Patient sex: M
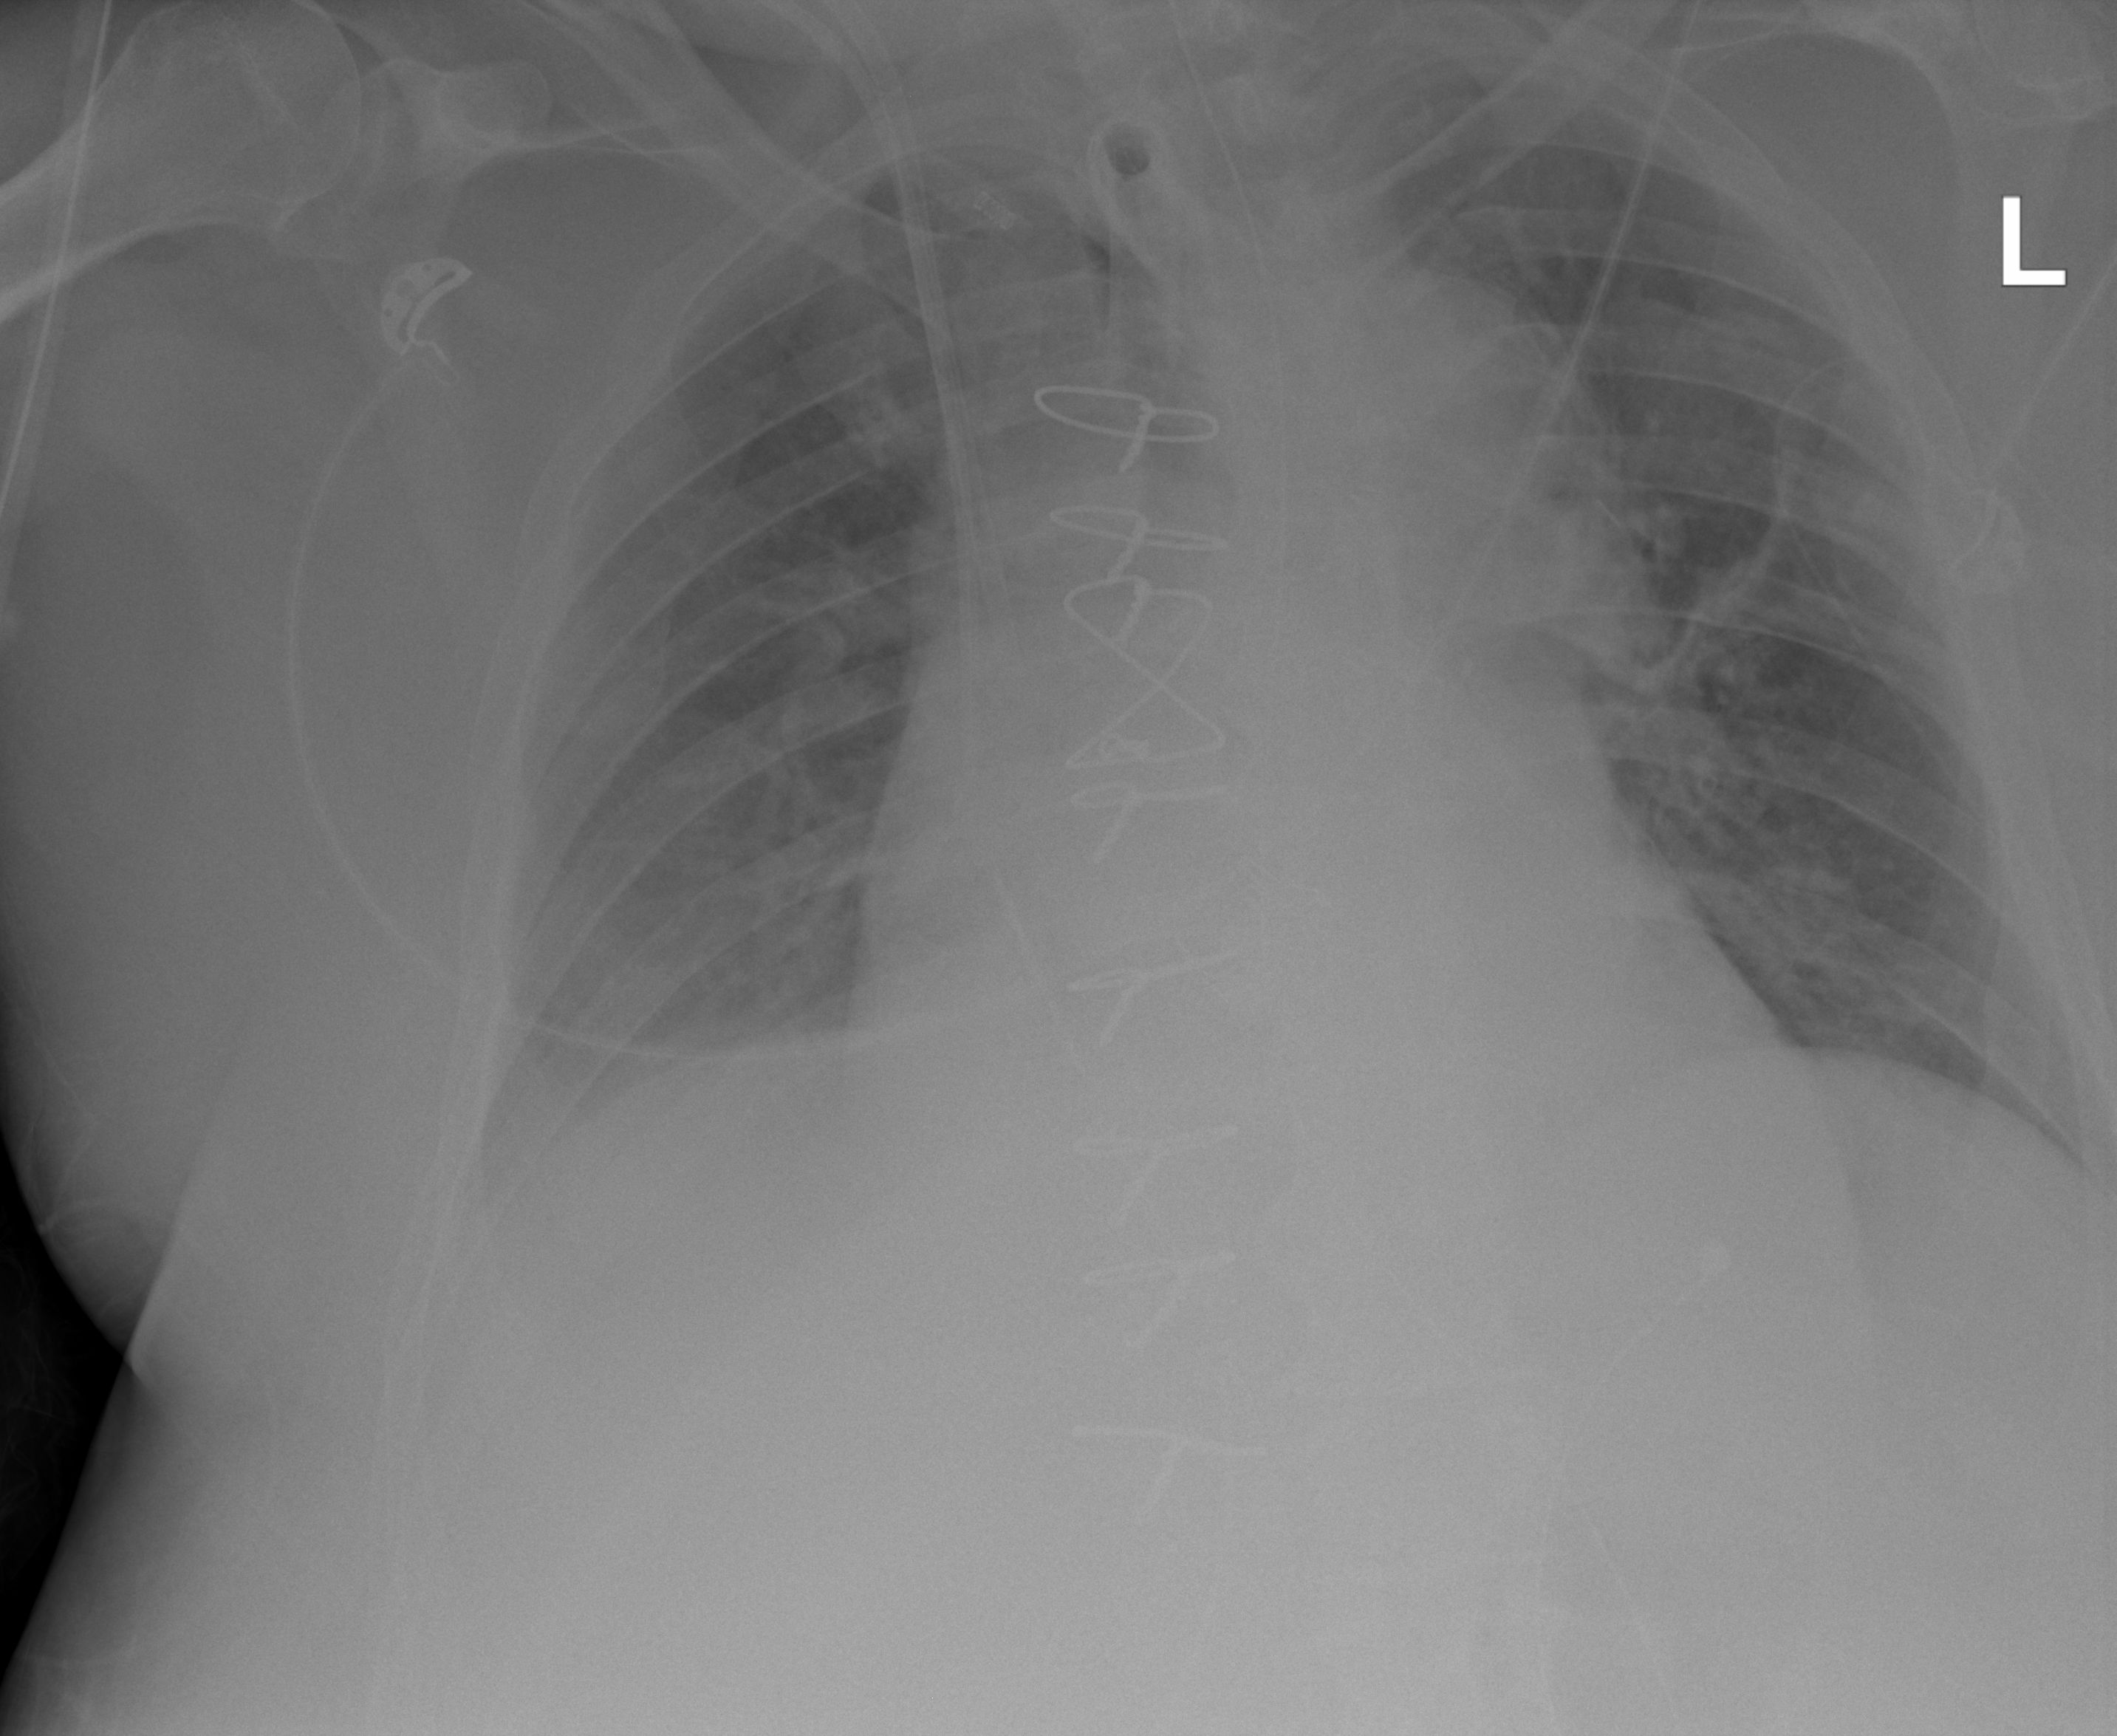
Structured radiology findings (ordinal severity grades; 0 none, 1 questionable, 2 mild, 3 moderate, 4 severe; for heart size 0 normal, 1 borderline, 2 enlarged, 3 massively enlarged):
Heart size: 2
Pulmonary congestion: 2
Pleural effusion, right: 2
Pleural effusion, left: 2
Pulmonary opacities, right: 0
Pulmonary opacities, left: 2
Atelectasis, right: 2
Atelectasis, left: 2